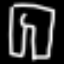
Label: pants